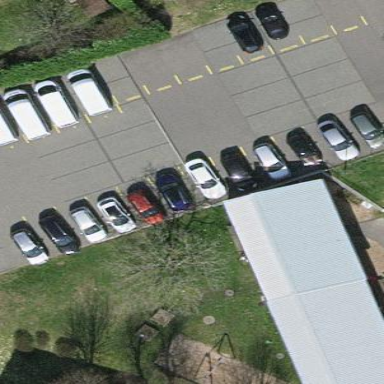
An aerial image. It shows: Parking area with surface.